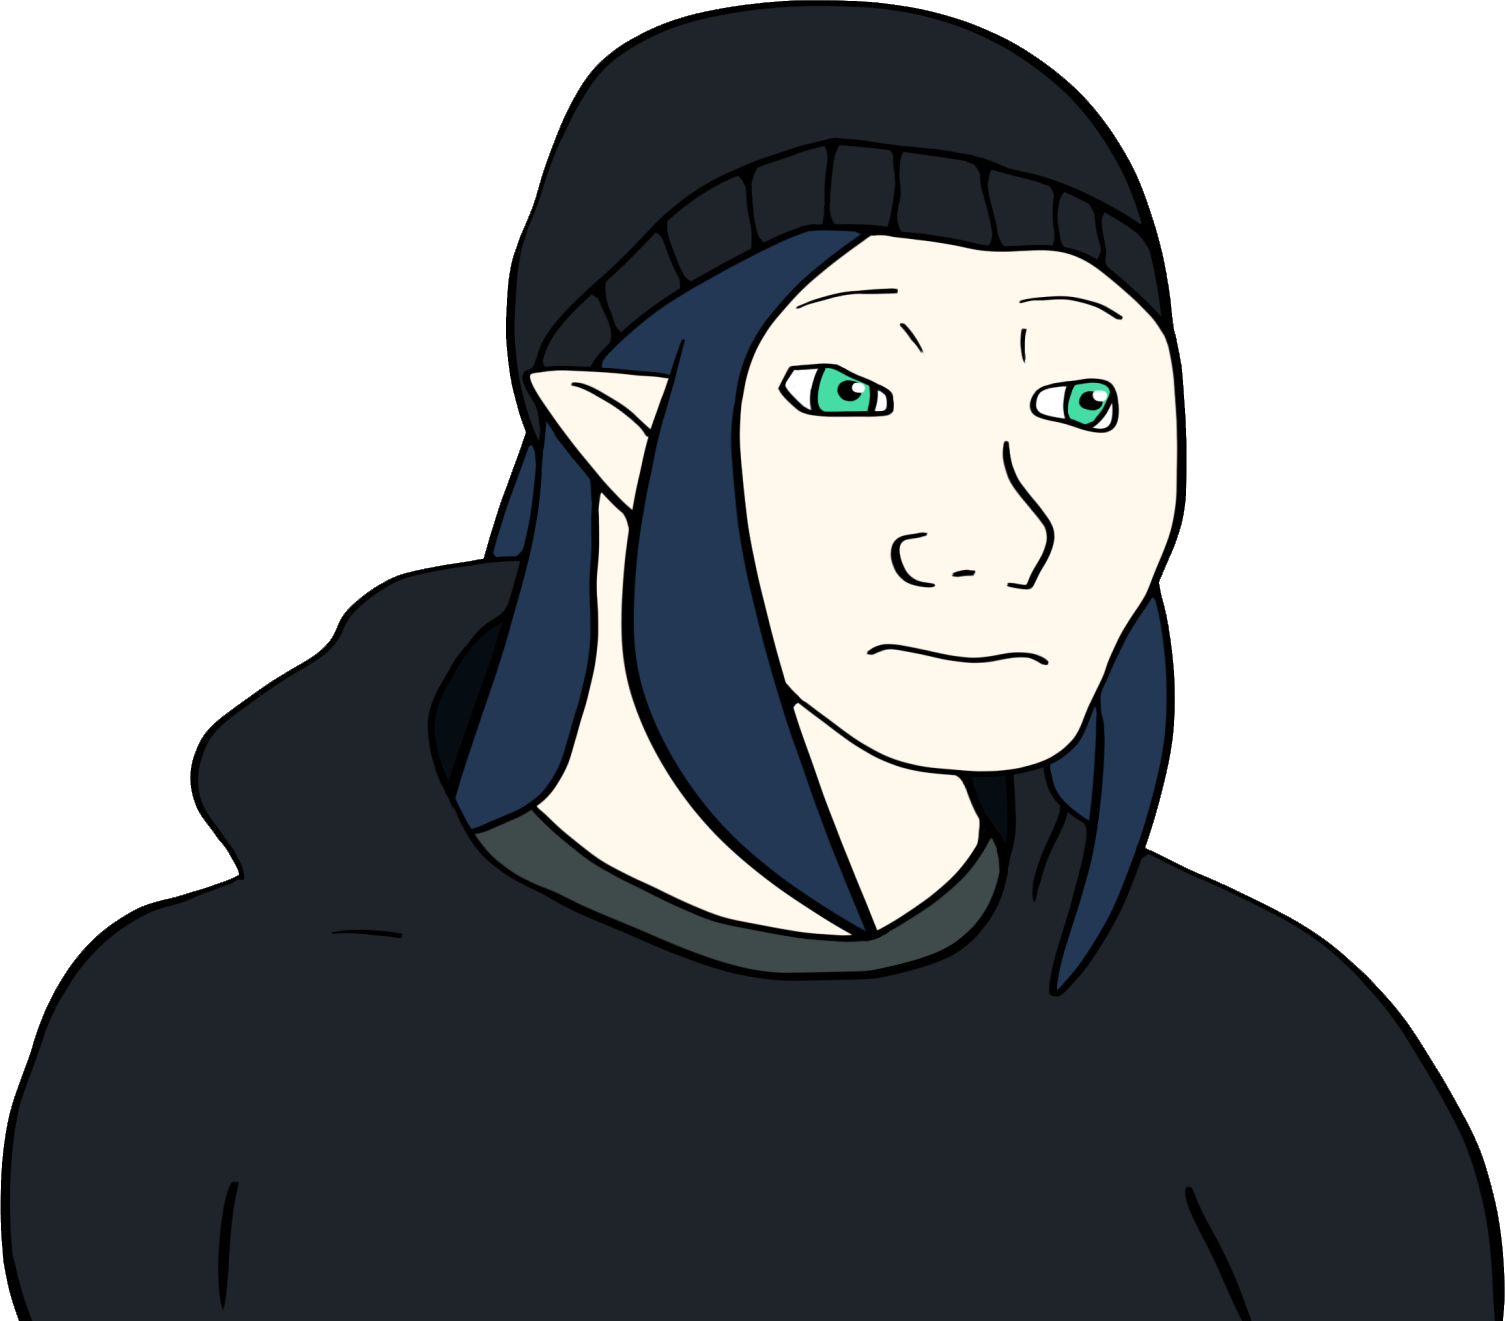
Label: 5_Doomer